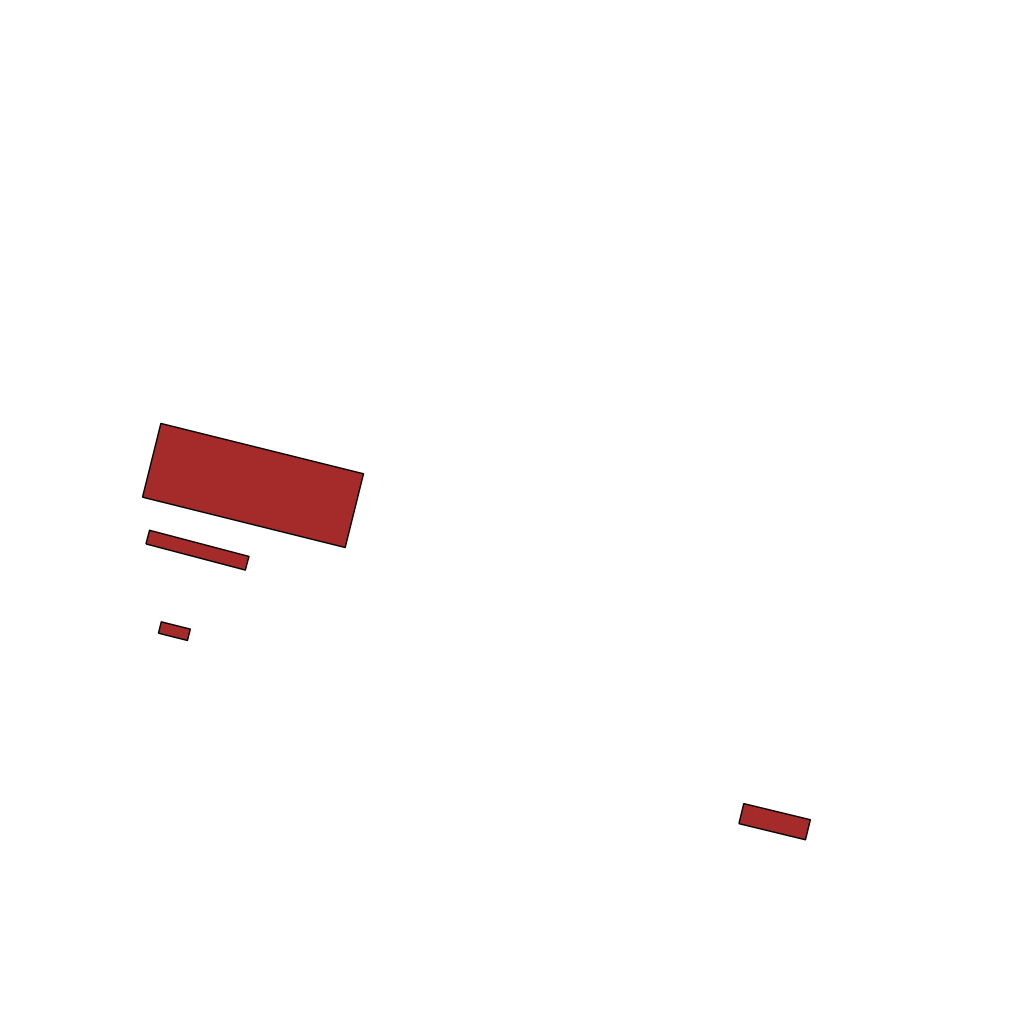
Tags: overhead vector_map, industrial, recreation, individual_rise, density_1, Facility, 1.0 km²